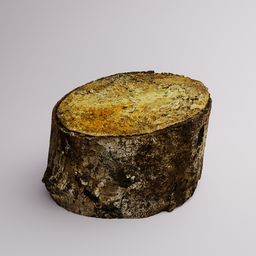
Label: nature